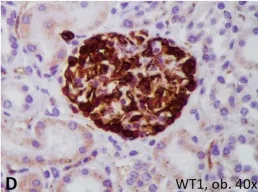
Proliferative glomerulonephritis. Immunohistochemically, the proliferated podocytes are marked by WT1.
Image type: pathology (immunostaining)